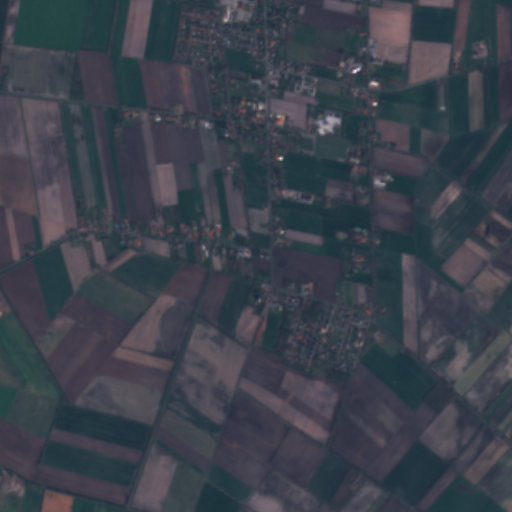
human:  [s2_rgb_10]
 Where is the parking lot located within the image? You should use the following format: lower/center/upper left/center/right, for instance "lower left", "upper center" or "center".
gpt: The parking lot is located in the upper center of the image.
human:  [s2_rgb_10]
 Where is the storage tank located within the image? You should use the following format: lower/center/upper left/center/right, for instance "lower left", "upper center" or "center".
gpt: The storage tank is located in the upper right of the image.
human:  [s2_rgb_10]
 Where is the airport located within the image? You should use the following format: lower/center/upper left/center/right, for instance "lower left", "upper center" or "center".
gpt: There is no airport in the image.